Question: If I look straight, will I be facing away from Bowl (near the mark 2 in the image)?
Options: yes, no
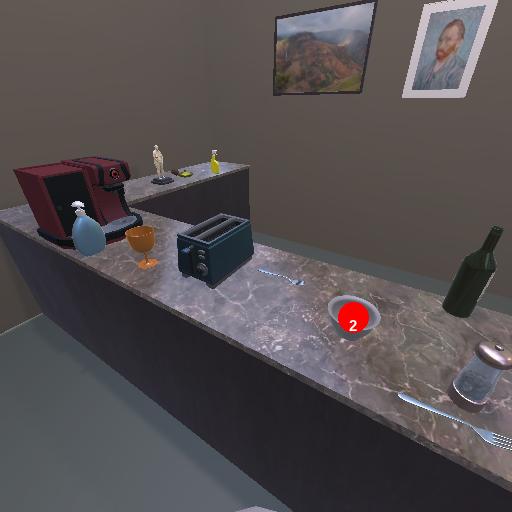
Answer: yes